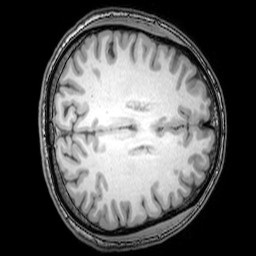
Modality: T1w
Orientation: axial
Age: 26
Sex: male
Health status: healthy
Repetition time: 0.081 s
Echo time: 0.037 s